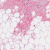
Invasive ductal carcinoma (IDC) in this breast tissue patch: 0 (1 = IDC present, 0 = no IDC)